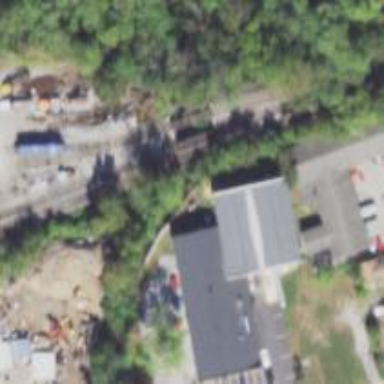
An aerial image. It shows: Railway siding for service.